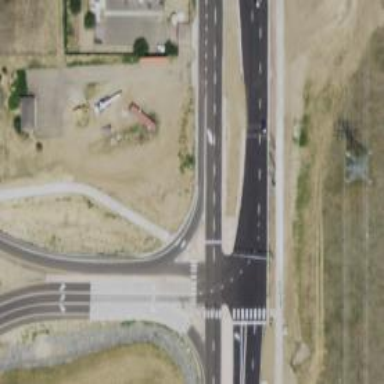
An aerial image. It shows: Marked crossing with zebra road marking.